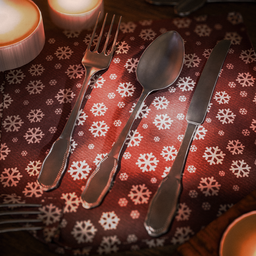
Label: tools